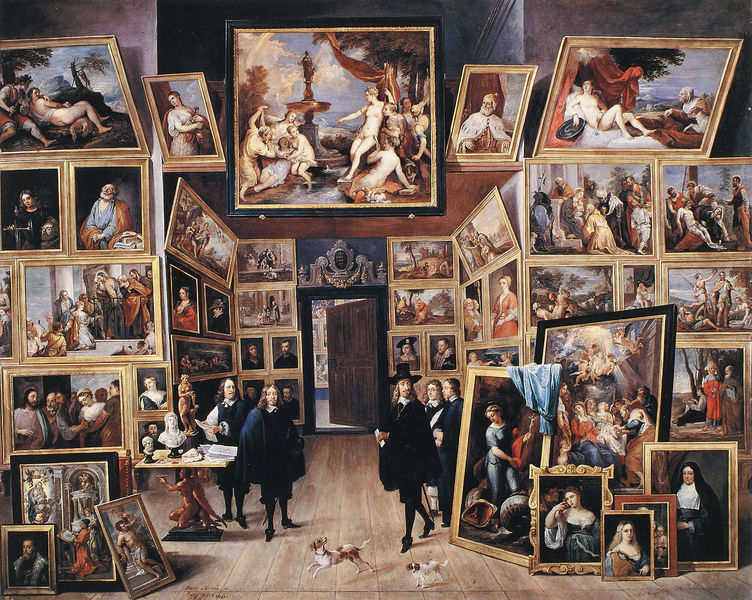
Titel: Der Erzherzog Leopold Willhelm in seiner Gallerie
Künstler: David d. J. Teniers
Institution: Madrid, Museo del Prado
Schlagwörter: dunkel, gemälde, nackt, frauen, menschen, hut, männer, tisch, tür, hund, hunde, rahmen, bild, holland, portrait, haare, händler, renaissance, bilder, bilderrahmen, holzboden, büste, atelier, zeigen, galerie, offen, durchblick, künstler, kunst, portraits, viel, portrai, jesus, sammlung, museum, geöffnet, bildergalerie, tur, büsten, maria, amsterdam, pilger, kunstsammlung, kunstwerke, lange, büster, vielzahl, verhandlungen, ruisdahl, sammlungsstillleben, repäsentanz